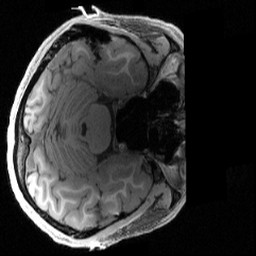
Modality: T1w
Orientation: axial
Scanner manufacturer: siemens
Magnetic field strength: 3 T
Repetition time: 2.4 s
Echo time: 0.00222 s